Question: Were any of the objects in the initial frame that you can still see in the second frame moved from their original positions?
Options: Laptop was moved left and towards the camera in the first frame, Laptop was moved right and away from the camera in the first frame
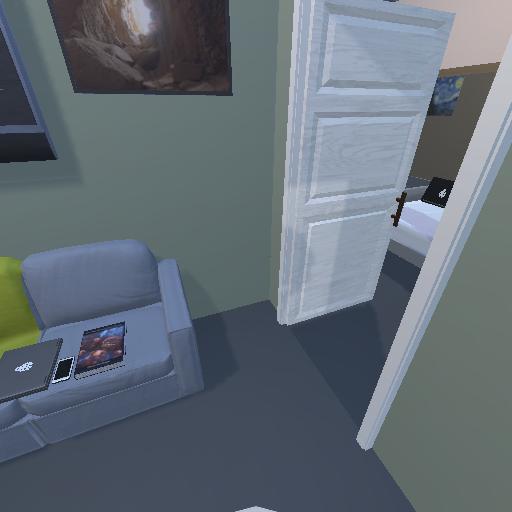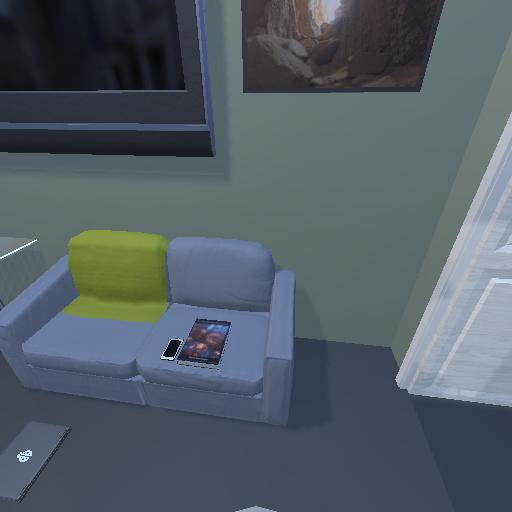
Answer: Laptop was moved left and towards the camera in the first frame